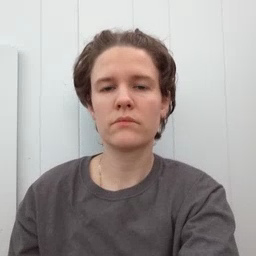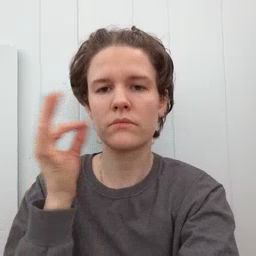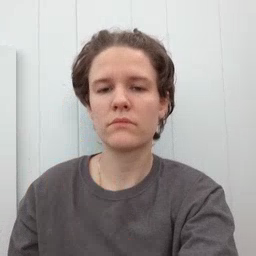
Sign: kitty